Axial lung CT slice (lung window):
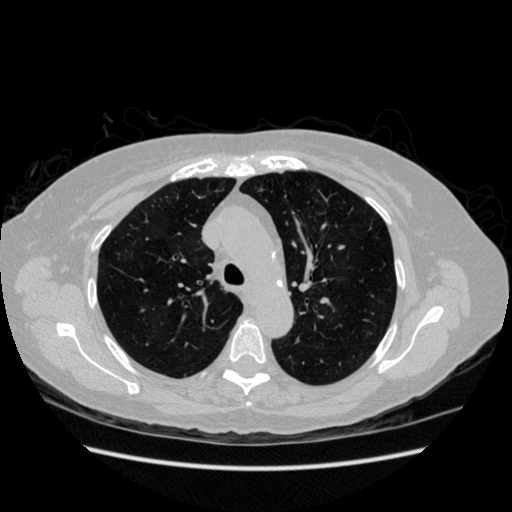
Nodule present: no